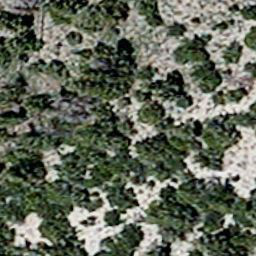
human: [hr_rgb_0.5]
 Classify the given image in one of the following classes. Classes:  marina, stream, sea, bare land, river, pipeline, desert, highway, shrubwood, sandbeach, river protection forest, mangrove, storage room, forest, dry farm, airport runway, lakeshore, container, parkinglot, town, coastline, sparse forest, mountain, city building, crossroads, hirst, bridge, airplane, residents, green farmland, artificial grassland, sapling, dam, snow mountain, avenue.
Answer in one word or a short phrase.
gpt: sparse forest